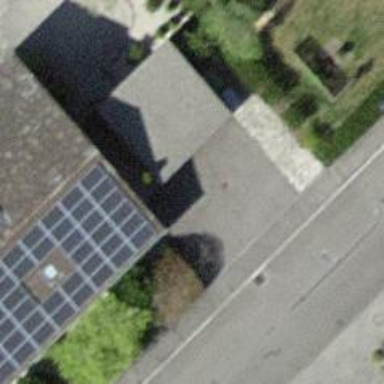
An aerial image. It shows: Garage building.